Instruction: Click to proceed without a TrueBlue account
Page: checkout
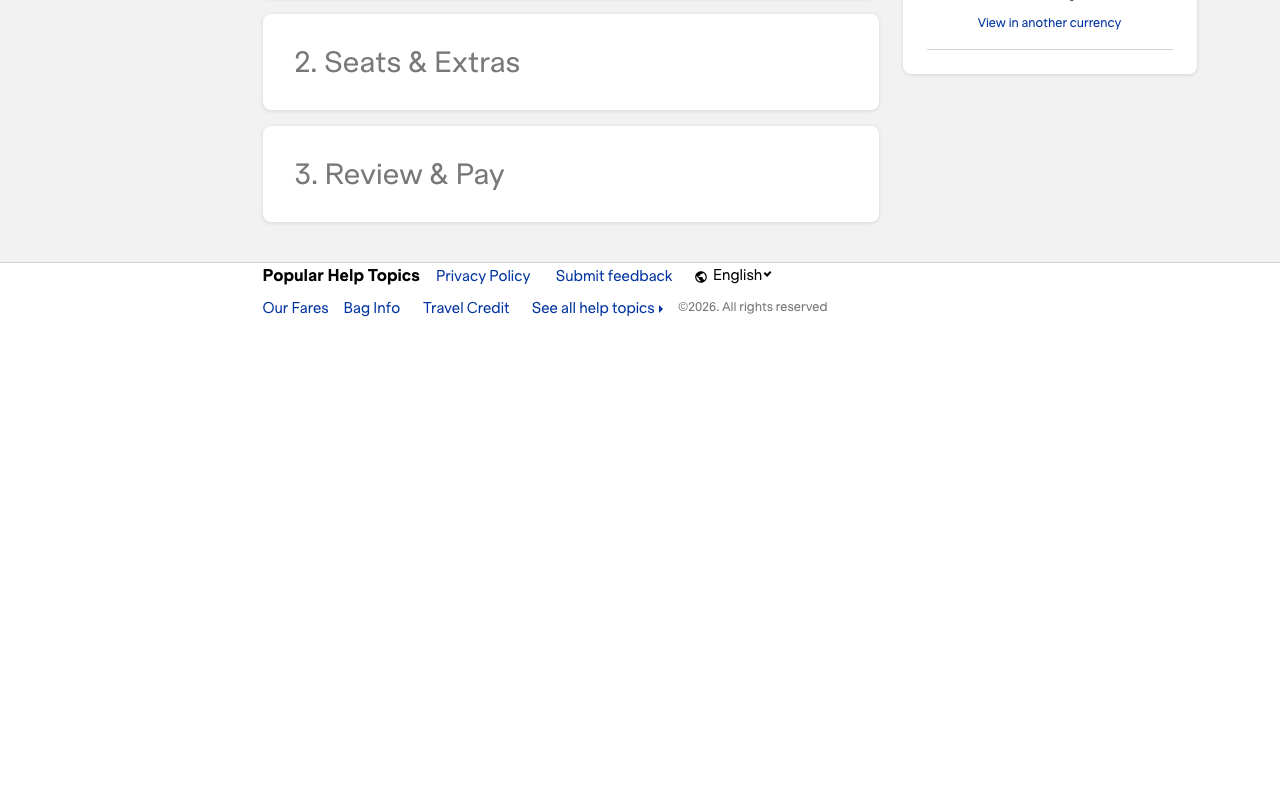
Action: click